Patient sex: M
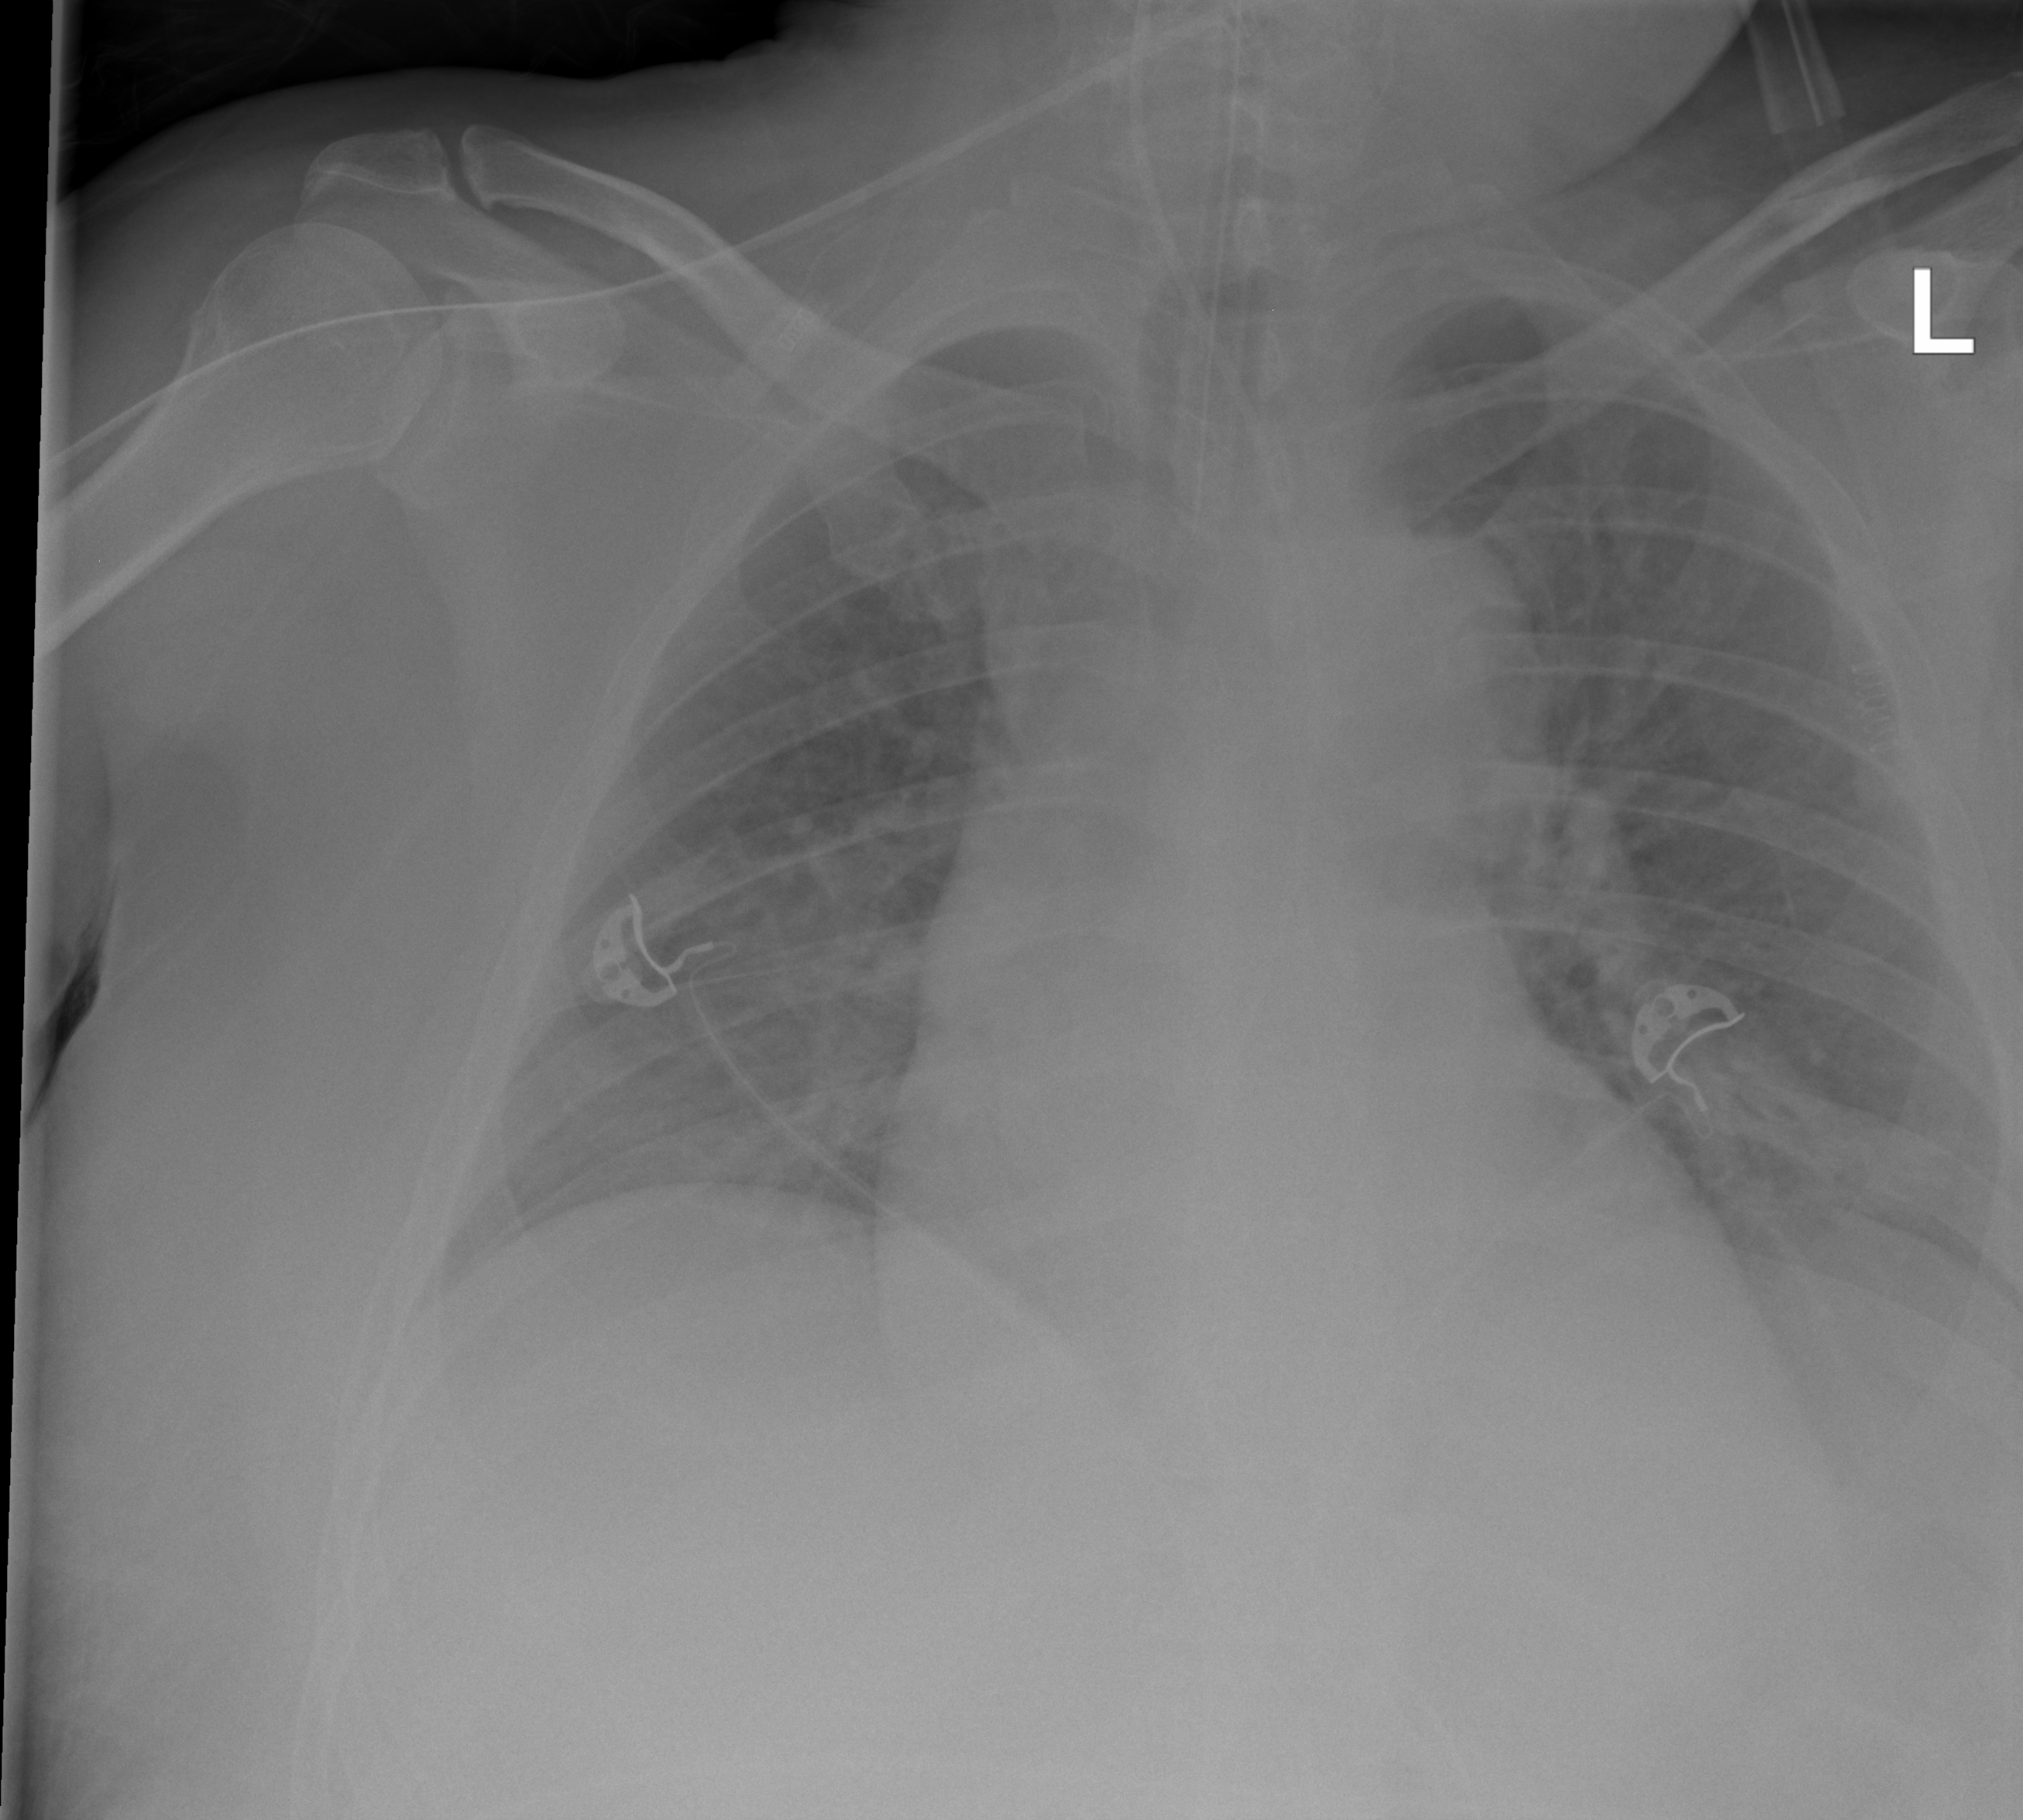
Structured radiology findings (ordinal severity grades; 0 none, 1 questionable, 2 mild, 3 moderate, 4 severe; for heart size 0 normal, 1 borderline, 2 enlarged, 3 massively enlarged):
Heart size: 2
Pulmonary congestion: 2
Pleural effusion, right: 0
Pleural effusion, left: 2
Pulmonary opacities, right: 2
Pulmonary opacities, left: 2
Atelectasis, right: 2
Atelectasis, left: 2